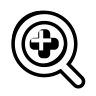
Cursor type: zoom_in
OS/theme: linux-notwaita
Variant: white